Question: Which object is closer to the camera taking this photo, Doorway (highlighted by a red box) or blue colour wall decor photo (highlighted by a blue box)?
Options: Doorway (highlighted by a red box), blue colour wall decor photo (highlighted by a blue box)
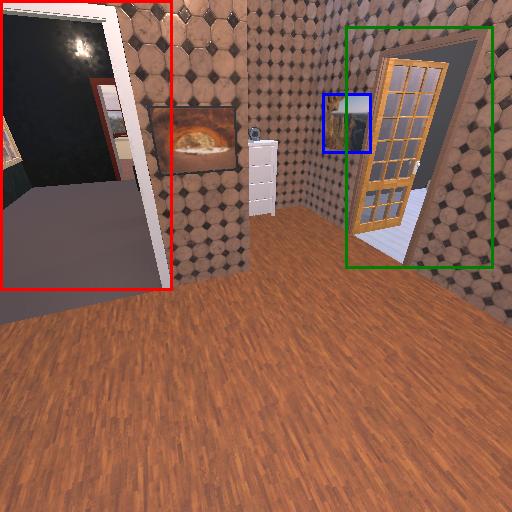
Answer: Doorway (highlighted by a red box)